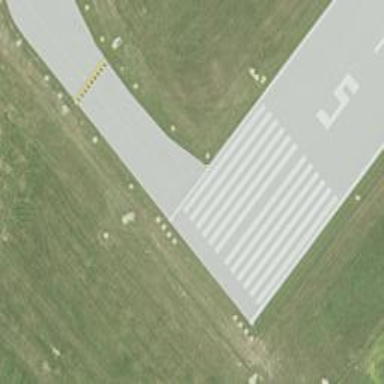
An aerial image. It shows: Runway surface made of asphalt at airport.